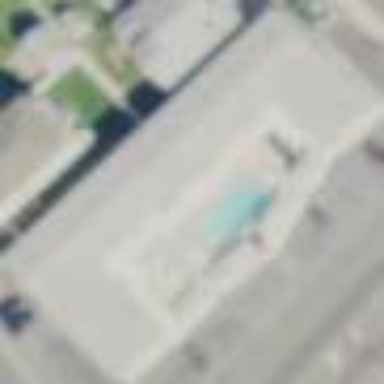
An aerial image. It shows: Motel building.